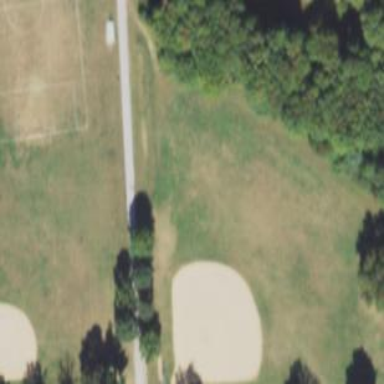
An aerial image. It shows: Baseball pitch for leisure land activities.